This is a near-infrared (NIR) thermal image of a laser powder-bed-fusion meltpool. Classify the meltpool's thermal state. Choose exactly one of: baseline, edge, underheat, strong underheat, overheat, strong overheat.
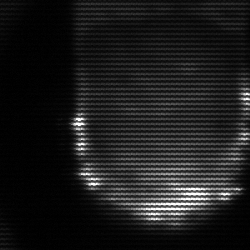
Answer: baseline